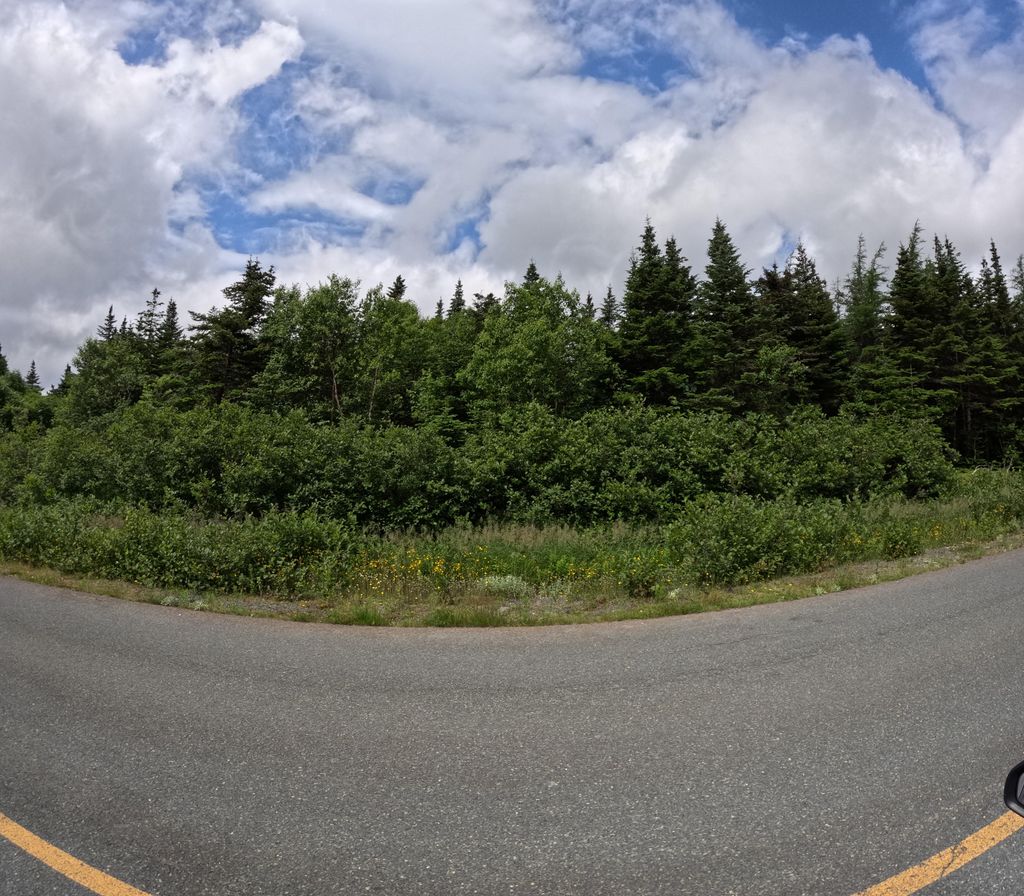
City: st_johns